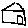
Label: house